Question: What is the value of the measurement in the image?
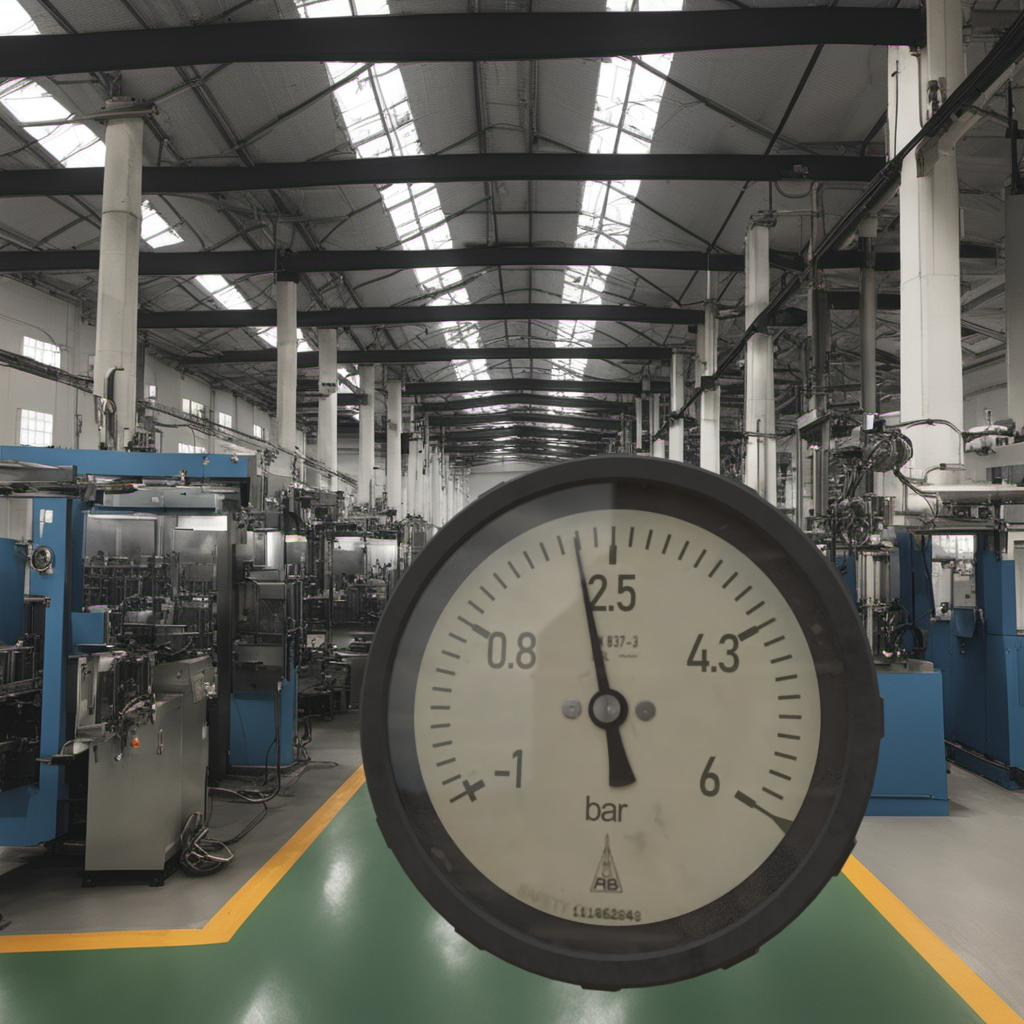
Answer: The result is 2.13
Question: What is the range of this measurement?
Answer: The range is from -1 to 6
Question: What is the minimum and maximum value range of the measurement in the image?
Answer: The minimum value is -1 and the maximum value is 6